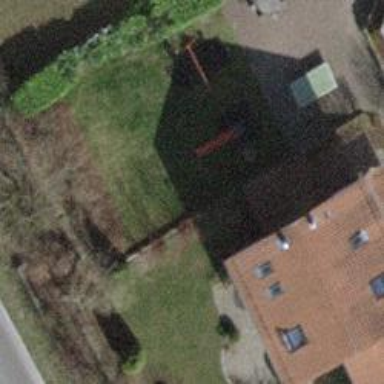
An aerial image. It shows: Detached building.